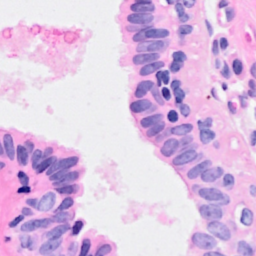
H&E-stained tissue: Breast